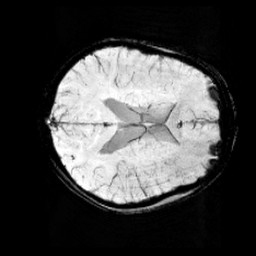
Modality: minIP
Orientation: axial
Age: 11
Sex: male
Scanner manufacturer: siemens
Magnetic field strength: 3 T
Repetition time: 0.027 s
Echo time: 0.02 s